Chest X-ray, AP view. Patient: 47 years old, sex M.
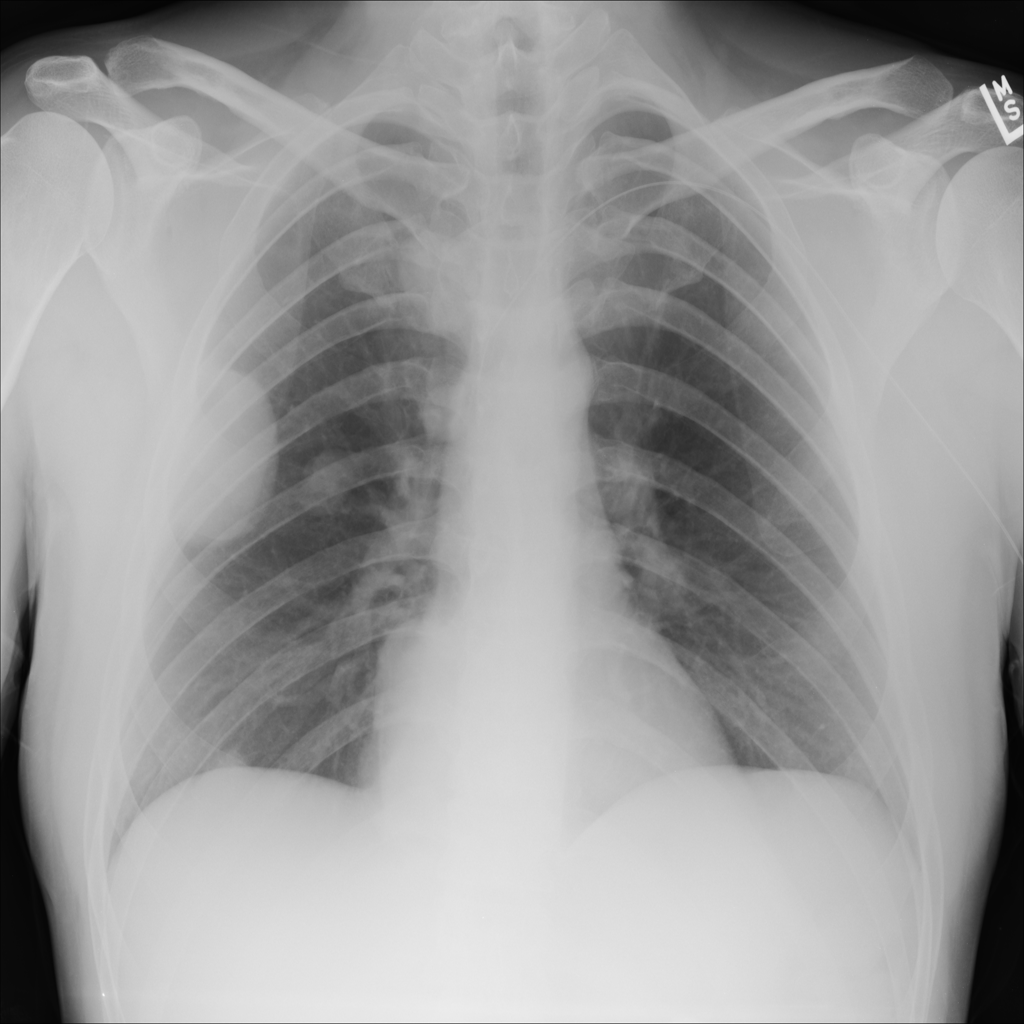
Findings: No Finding